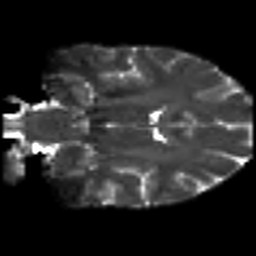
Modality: T2w
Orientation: coronal
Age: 29
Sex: female
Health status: ill
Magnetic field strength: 3 T
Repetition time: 8.4 s
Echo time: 0.0926 s